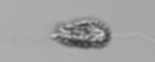
Label: Pseudochattonella_farcimen